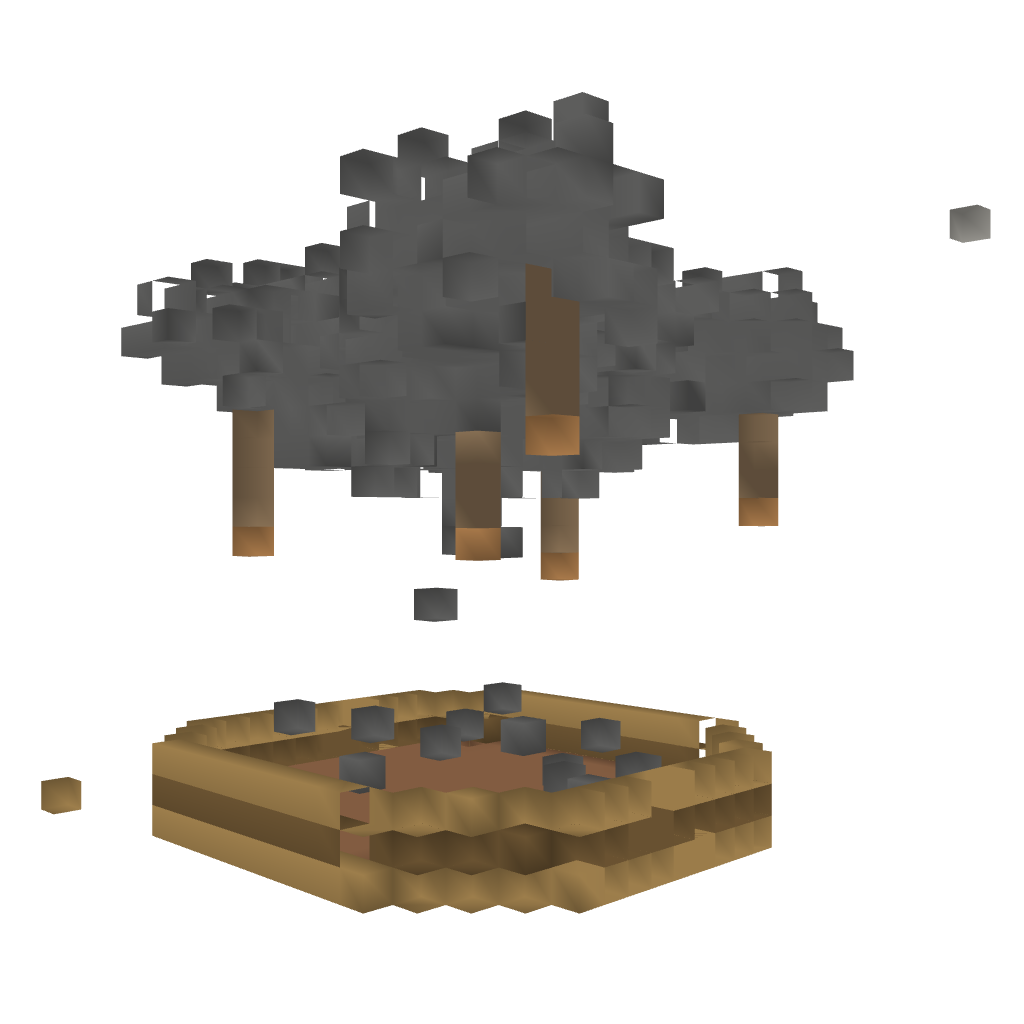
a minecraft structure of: Web tree